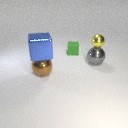
large gray metal sphere below small yellow metal sphere